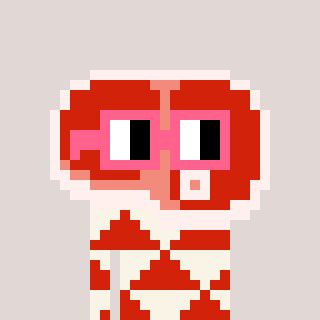
a pixel art character with square pink glasses, a steak-shaped head and a red-colored body on a warm background